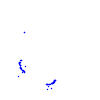
Particle: kaon